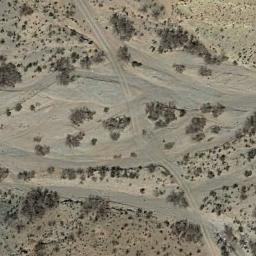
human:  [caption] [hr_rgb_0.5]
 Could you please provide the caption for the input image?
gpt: Some chaparrals of different sizes grow in the desert and the dry river channels beside .

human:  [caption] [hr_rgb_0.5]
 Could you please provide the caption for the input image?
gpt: There are some different kinds of bushes make up the chaparral on the desert .

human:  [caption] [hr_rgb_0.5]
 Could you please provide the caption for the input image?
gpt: There is a path and scattered trees in the jungle .

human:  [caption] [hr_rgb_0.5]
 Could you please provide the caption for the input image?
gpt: Chaparral is distributed cluster by cluster on the sand and there are several winding paths in the sand .

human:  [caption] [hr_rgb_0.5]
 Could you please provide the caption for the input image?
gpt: The chaparral is scattered and sparse .